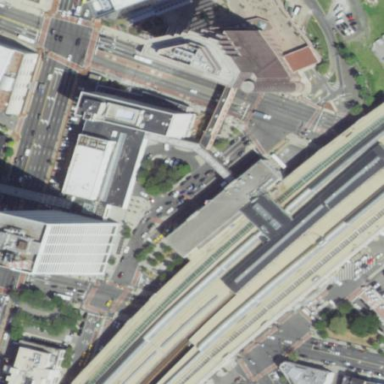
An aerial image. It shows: Train station building.